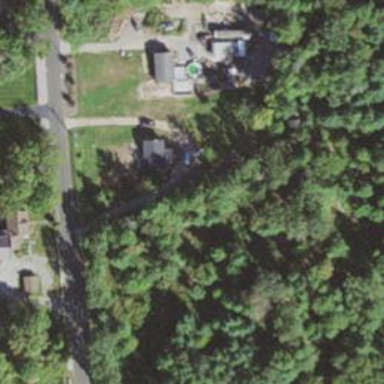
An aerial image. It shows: Residential driveway serving as service road.